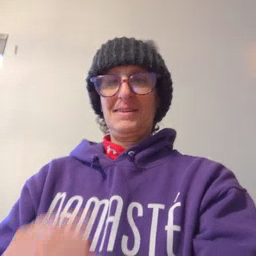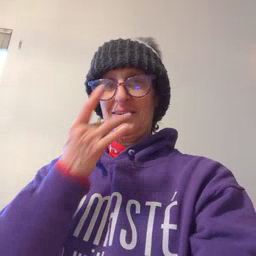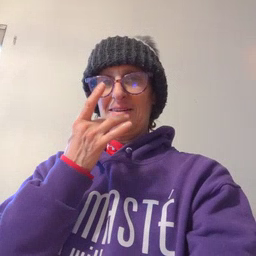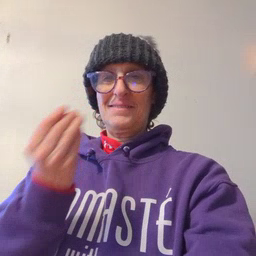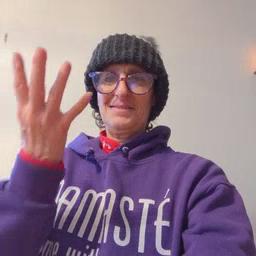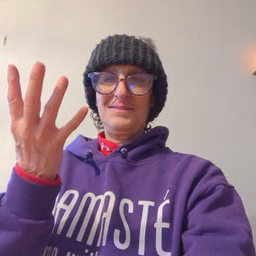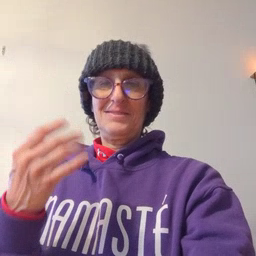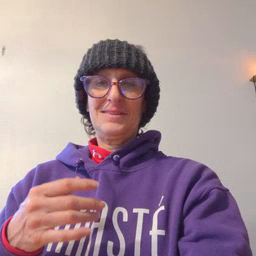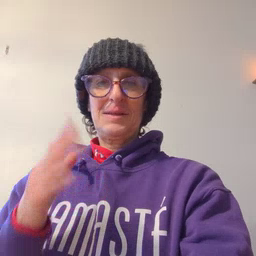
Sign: lamp